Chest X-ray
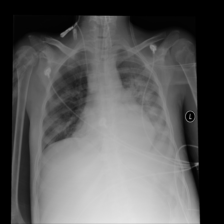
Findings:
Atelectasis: negative
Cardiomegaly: negative
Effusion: negative
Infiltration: positive
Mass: negative
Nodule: negative
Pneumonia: negative
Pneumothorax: negative
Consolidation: negative
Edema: negative
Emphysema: negative
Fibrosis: negative
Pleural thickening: negative
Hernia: negative